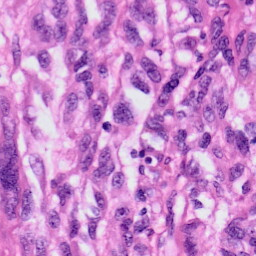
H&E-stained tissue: Skin